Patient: sex M, age 55
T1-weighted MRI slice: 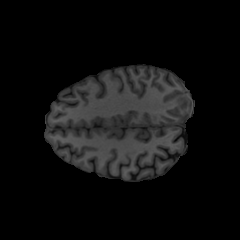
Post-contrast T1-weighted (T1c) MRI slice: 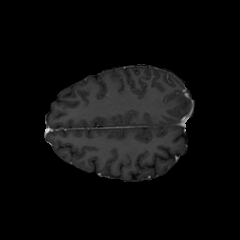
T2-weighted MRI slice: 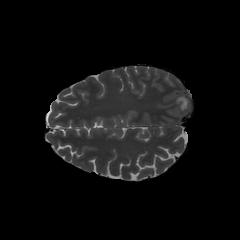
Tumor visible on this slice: yes
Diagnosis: Glioblastoma, IDH-wildtype
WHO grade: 4